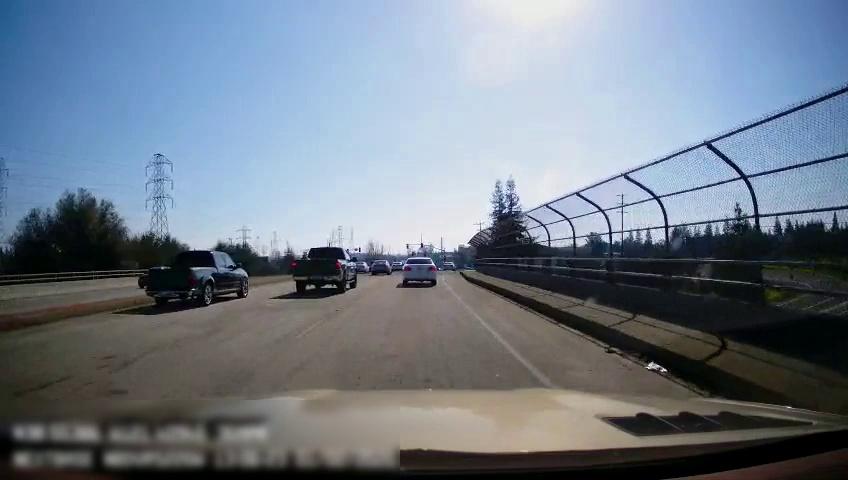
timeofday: Day
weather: Sunny
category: Drivable Space
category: Drivable Space
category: Vehicles | Car
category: Vehicles | Truck
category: Vehicles | Truck
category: Vehicles | Car
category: Vehicles | Car
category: Vehicles | Car
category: Vehicles | Car
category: Vehicles | Car
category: Lanes | Current Lane
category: Lanes | Alternate Lane